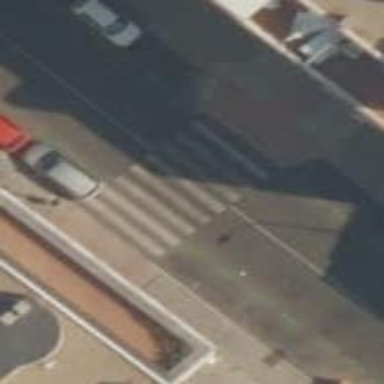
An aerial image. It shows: Uncontrolled zebra crossing on the road.